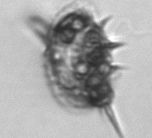
Label: Amylax